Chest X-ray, PA view. Patient: 73 years old, sex F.
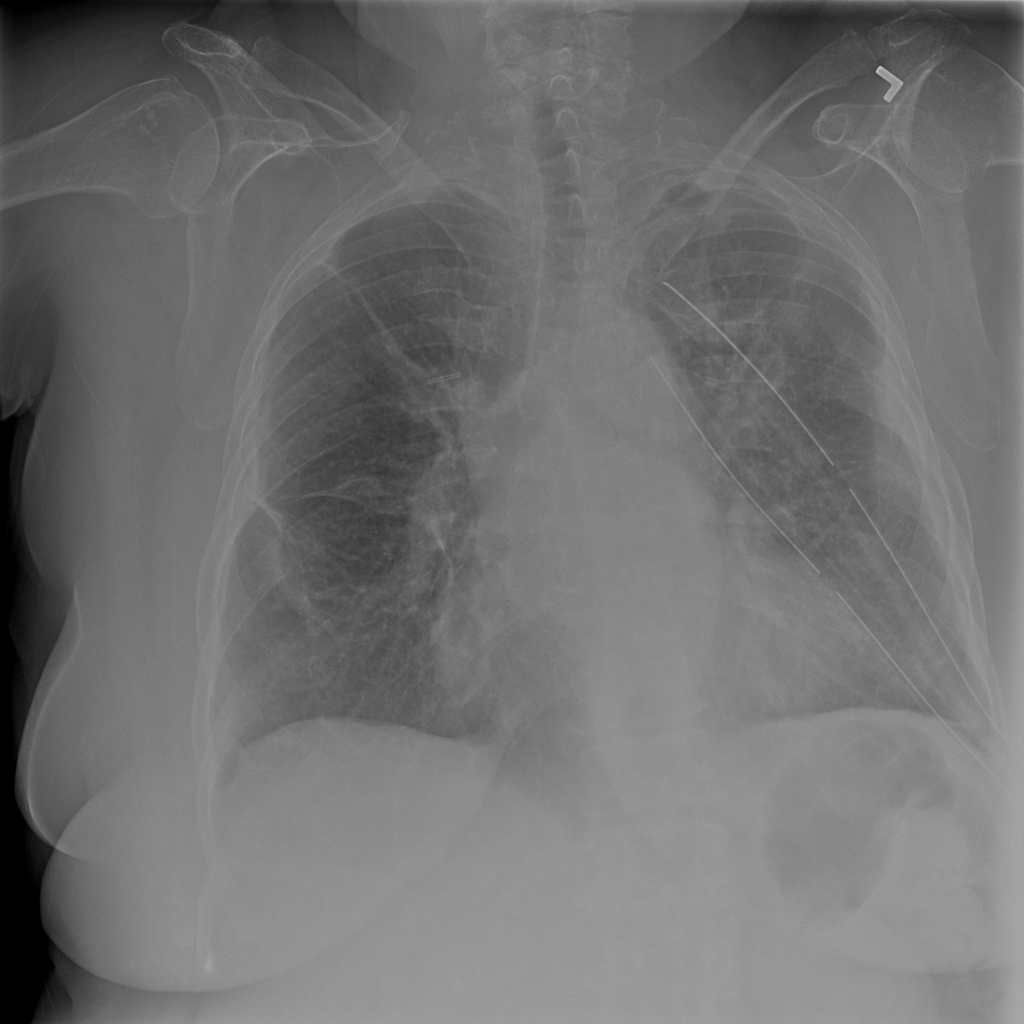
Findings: Atelectasis, Edema